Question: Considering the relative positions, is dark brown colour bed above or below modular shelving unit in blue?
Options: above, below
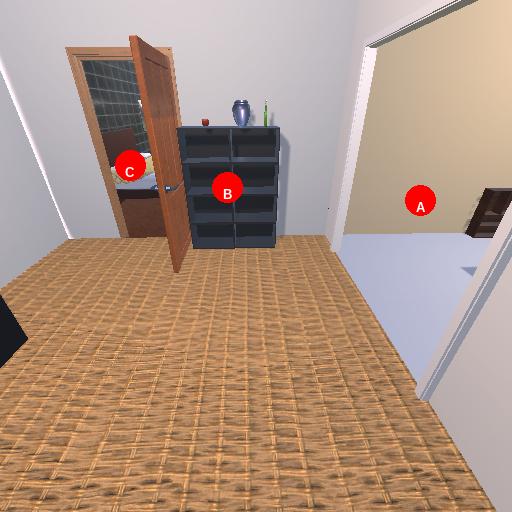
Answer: above